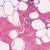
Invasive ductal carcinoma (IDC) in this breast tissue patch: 0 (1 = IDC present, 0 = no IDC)